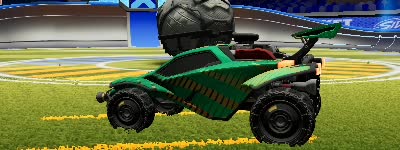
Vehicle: octane